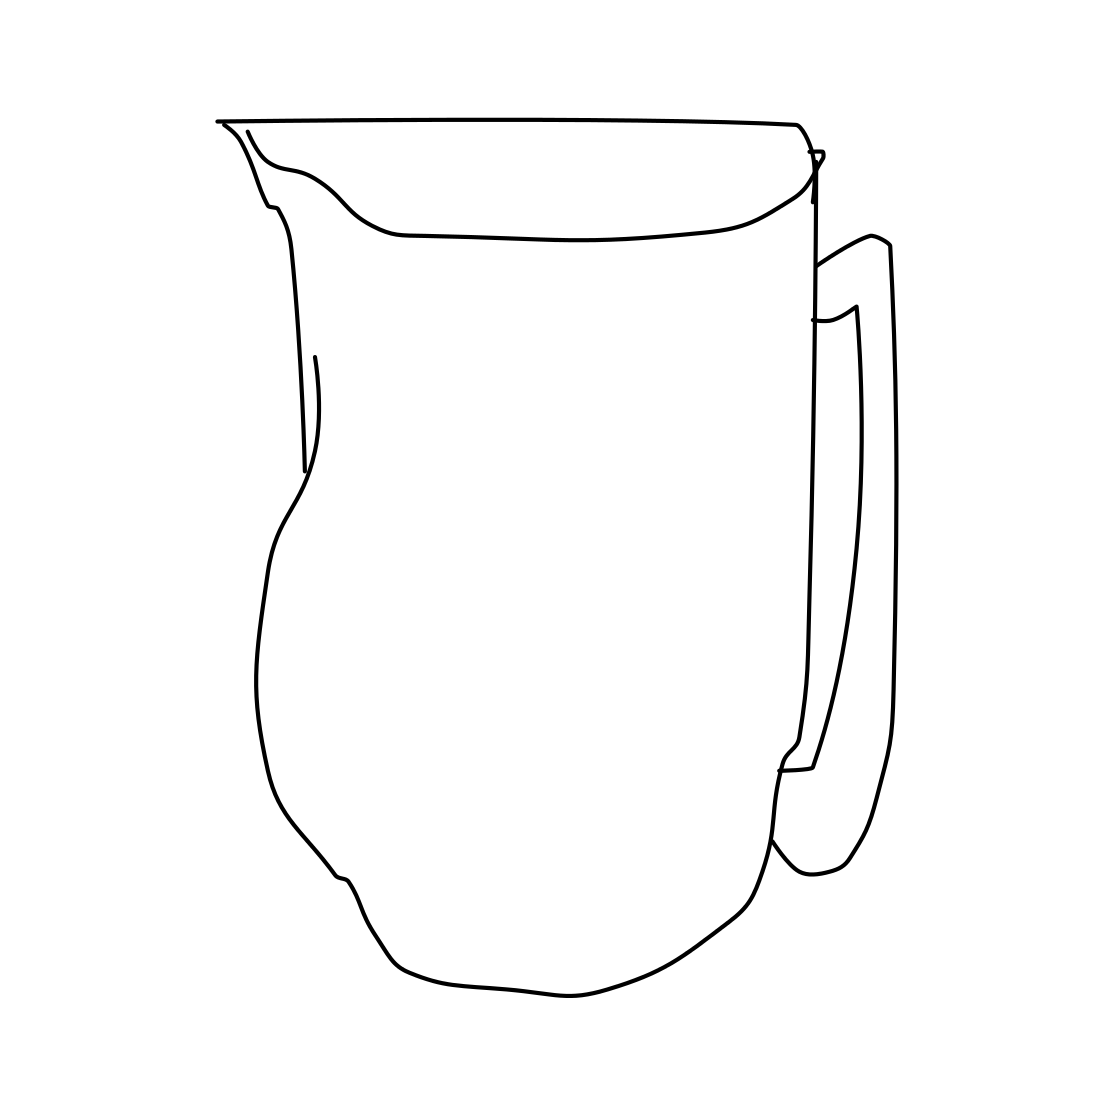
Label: beer-mug